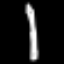
Label: pencil